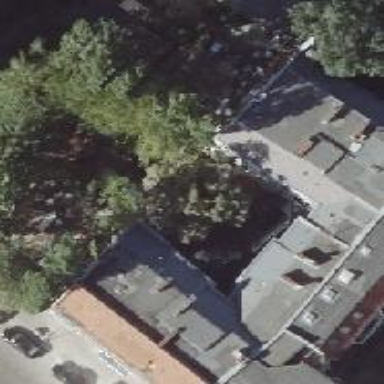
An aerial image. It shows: Residential building with unique double saltbox roof shape.